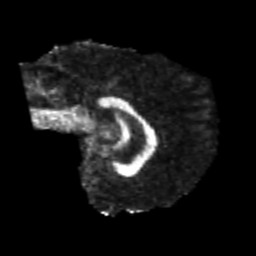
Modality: FA
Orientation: sagittal
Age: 22
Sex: male
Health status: healthy
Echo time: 0.074 s